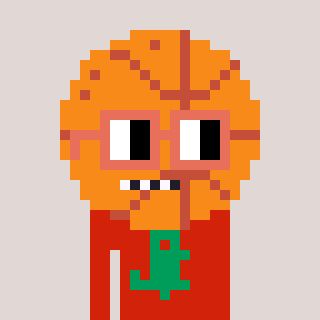
a pixel art character with square orange glasses, a basketball-shaped head and a red-colored body on a warm background